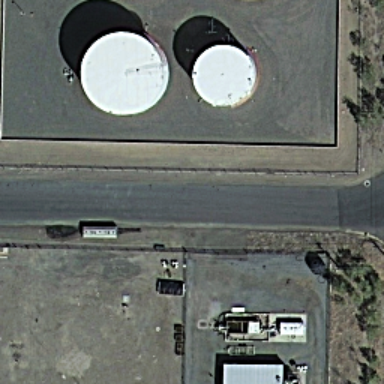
Two tanks of different sizes were on the ground with a path beside them .